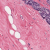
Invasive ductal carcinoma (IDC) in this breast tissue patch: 1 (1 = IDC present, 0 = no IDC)